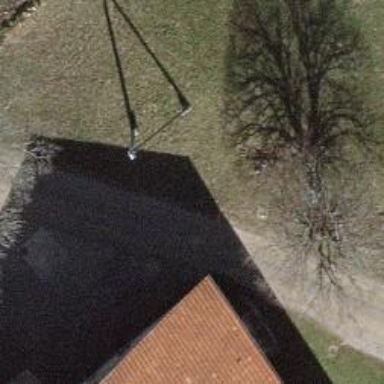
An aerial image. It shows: Utility pole as the man-made structure.